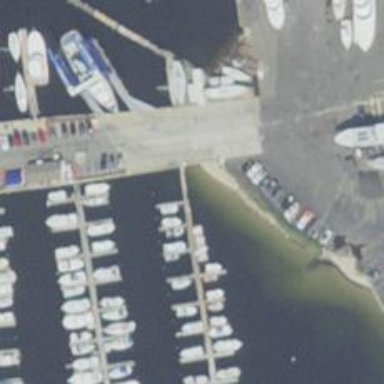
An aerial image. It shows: Man-made pier.